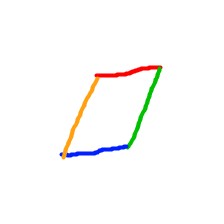
Shape: parallelogram